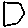
Label: hexagon